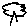
Label: tree